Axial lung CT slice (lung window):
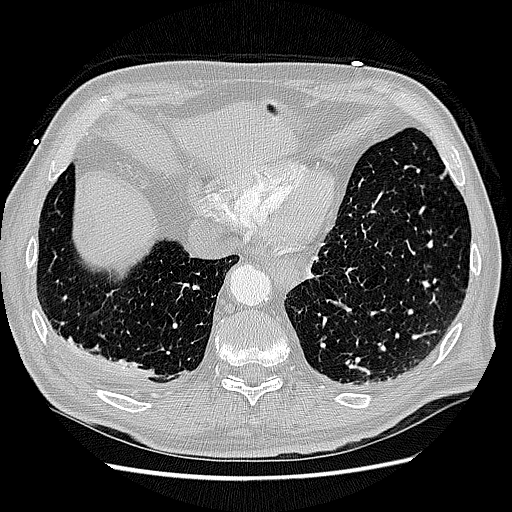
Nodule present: no